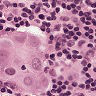
Metastatic tissue present: yes